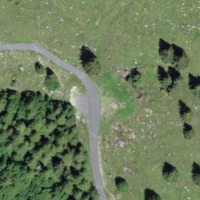
EUNIS habitat code: 23
Species observed at this site:
Gentiana verna